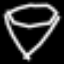
Label: diamond